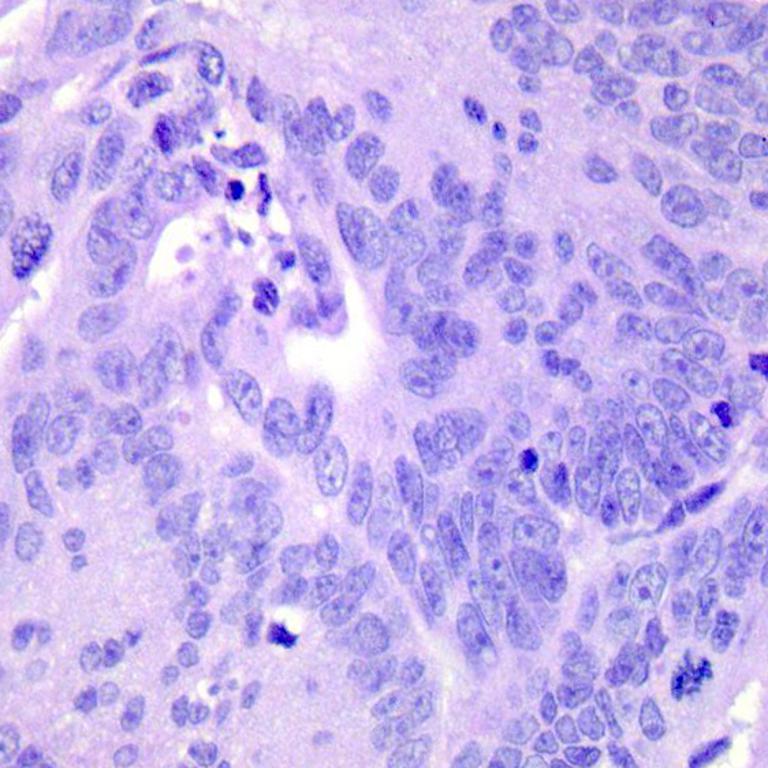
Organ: colon
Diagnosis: adenocarcinomas